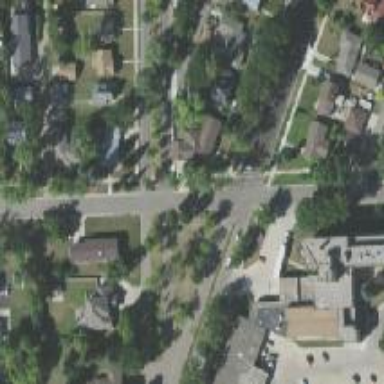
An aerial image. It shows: Residential road.